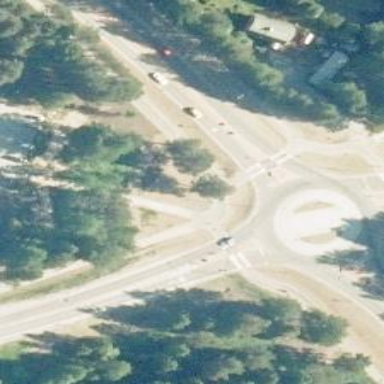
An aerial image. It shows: Asphalt path with crossing.